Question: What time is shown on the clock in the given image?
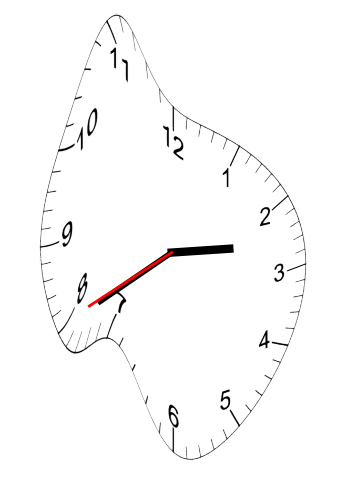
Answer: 02:39:40